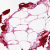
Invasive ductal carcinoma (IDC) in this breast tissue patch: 0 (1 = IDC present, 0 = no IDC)